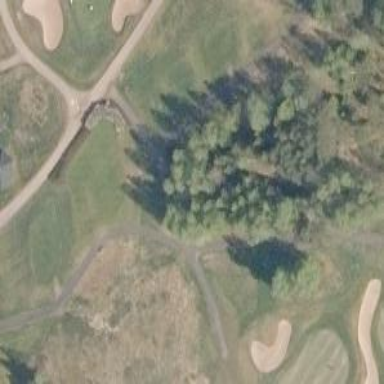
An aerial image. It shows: Pathway for golfing.